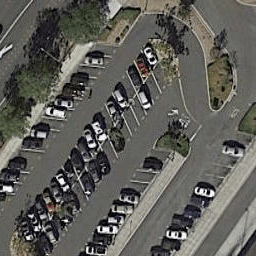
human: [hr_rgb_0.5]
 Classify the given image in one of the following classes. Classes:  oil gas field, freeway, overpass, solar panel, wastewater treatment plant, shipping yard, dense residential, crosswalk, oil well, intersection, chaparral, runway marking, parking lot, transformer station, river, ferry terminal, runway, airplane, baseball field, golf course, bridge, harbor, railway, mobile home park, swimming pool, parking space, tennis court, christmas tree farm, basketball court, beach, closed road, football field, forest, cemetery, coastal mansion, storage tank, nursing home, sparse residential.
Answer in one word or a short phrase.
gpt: parking lot